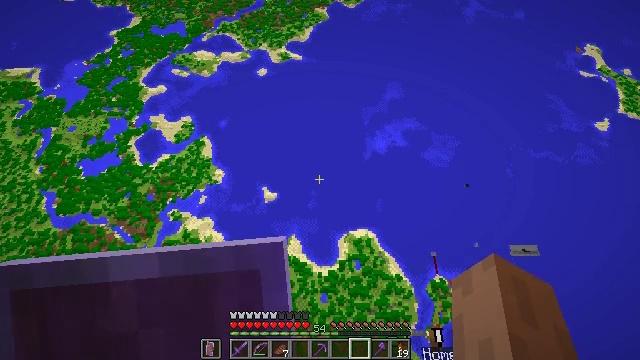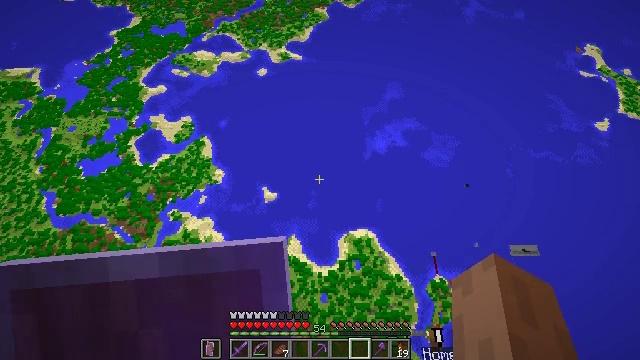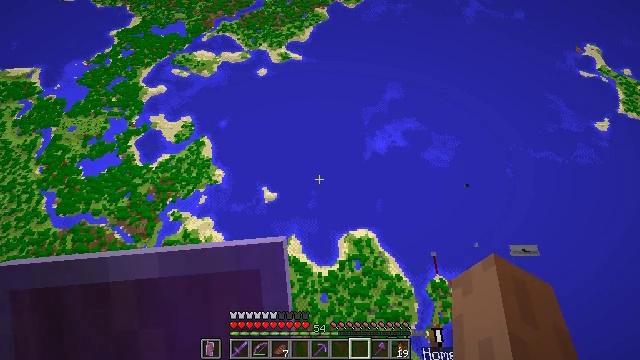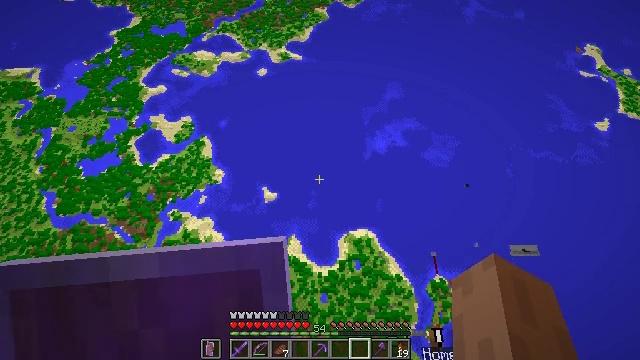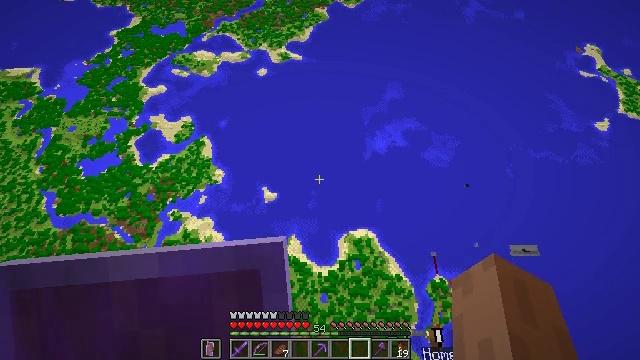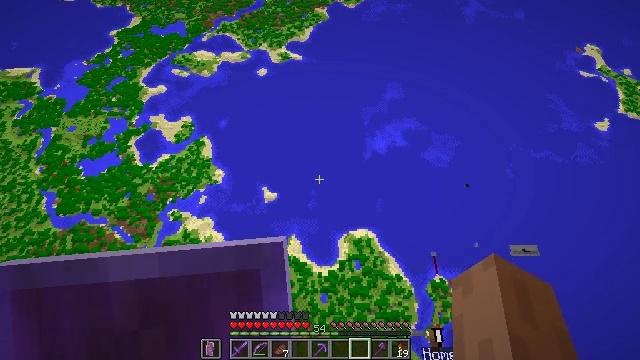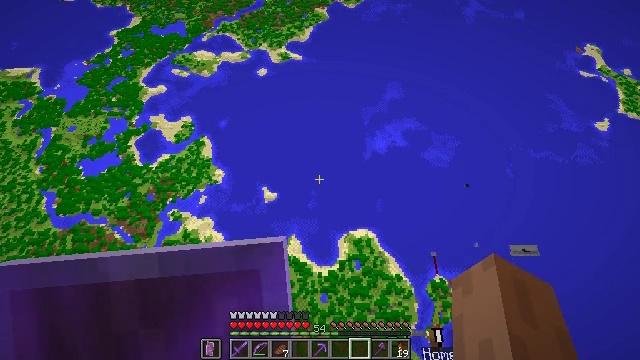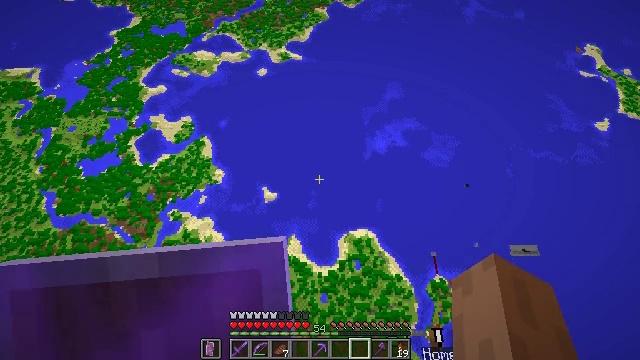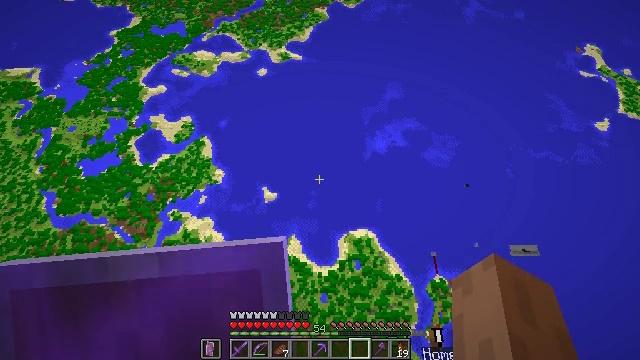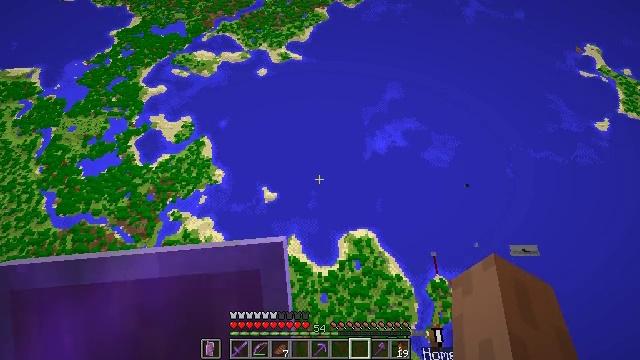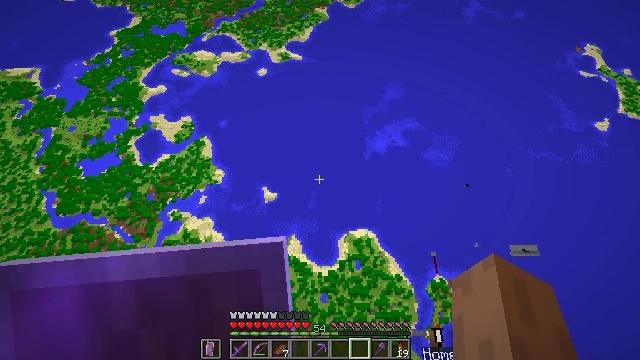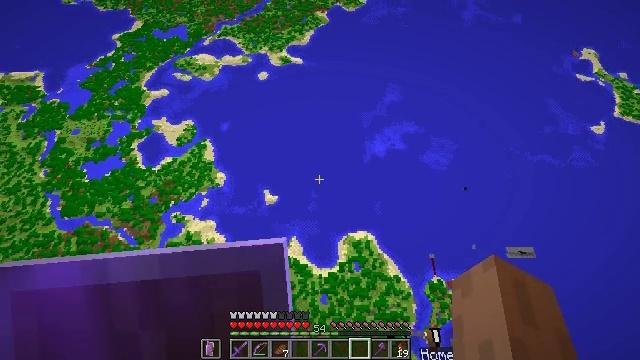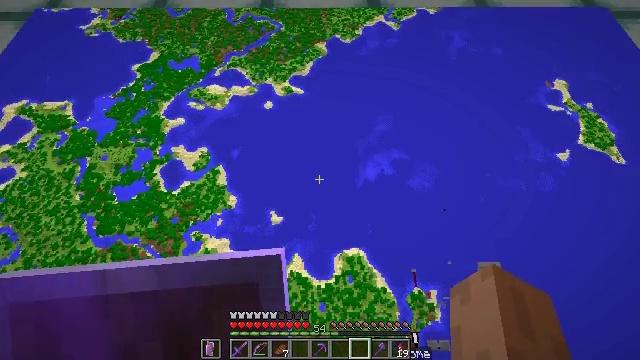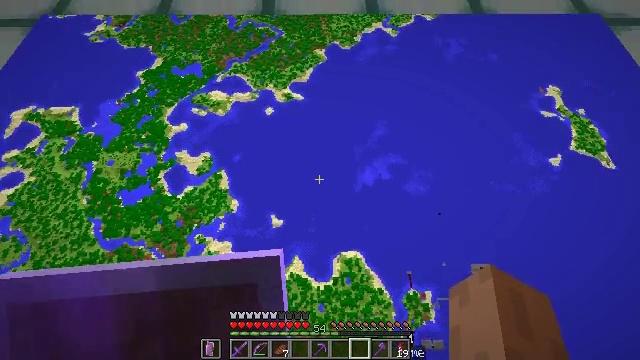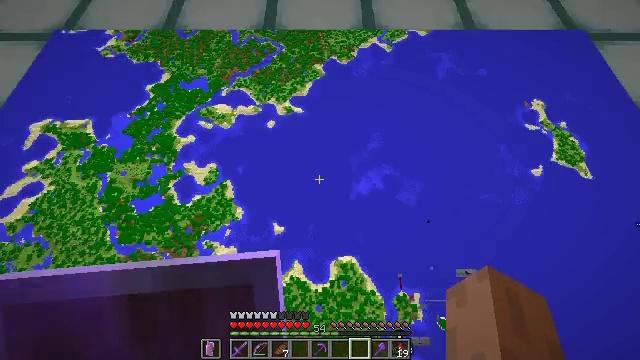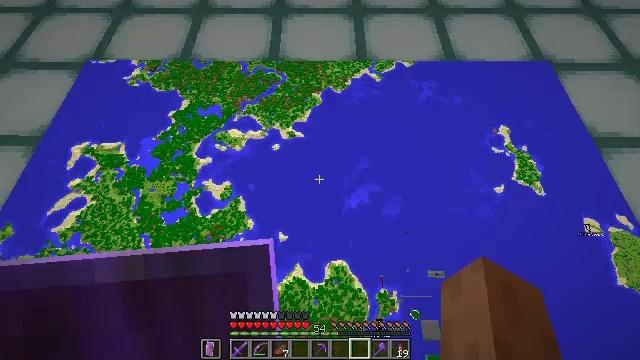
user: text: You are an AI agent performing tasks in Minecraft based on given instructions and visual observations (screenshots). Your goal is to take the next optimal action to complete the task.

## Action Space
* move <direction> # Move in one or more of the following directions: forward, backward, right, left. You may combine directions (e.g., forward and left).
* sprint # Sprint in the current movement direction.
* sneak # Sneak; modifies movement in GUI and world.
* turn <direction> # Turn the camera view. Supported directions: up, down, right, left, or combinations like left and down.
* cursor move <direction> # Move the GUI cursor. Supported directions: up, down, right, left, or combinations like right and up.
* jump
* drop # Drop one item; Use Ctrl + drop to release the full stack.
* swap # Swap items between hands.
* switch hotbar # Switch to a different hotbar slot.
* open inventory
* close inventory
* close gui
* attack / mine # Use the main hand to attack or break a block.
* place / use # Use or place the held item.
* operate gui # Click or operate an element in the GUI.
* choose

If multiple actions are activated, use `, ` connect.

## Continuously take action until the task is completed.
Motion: motion action
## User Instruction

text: Combat the squid.
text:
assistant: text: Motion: no_op
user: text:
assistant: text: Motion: no_op
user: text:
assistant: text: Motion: no_op
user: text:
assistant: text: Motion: no_op
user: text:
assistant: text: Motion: no_op
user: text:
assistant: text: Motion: no_op
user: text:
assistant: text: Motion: no_op
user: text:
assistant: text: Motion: no_op
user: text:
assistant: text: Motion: no_op
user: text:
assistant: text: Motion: no_op
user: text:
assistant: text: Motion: move back
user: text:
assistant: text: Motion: move back
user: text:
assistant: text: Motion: move back
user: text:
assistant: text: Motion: move back
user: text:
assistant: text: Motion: move back
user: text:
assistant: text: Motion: move back
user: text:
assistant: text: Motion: move back
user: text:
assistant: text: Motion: move back
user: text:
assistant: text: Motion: move back
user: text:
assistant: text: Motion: no_op
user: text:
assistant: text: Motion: no_op
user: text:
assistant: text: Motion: no_op
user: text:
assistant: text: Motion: no_op
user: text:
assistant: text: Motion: no_op
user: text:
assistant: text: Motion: move forward
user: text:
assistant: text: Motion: move forward
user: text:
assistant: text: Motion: move forward
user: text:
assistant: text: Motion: move forward
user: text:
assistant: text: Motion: move forward
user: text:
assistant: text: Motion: move forward